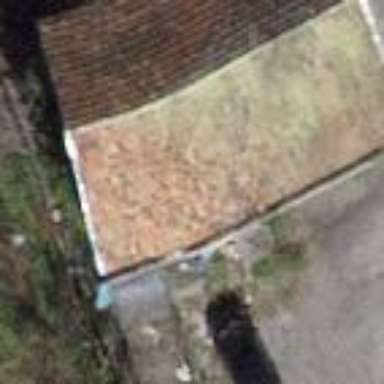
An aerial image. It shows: Shed.